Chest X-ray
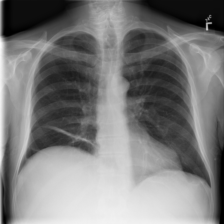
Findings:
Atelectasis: positive
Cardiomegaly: negative
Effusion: negative
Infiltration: negative
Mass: negative
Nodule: negative
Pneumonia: negative
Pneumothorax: negative
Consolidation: negative
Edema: negative
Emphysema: negative
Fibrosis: negative
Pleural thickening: negative
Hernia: negative